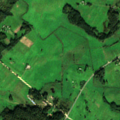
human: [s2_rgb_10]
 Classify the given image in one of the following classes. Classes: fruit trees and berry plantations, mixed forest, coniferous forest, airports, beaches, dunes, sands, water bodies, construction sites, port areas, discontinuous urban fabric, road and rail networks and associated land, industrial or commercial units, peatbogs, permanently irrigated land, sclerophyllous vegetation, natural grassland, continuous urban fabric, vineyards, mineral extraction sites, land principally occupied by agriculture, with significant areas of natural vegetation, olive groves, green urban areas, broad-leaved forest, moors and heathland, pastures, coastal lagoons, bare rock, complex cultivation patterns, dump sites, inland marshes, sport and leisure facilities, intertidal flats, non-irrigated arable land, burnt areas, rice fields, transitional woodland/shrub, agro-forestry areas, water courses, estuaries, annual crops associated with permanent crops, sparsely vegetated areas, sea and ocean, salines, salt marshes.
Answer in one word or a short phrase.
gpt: complex cultivation patterns, land principally occupied by agriculture, with significant areas of natural vegetation, mixed forest